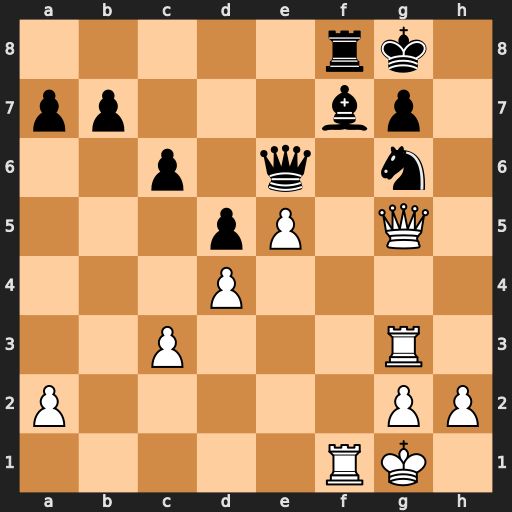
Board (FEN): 5rk1/pp3bp1/2p1q1n1/3pP1Q1/3P4/2P3R1/P5PP/5RK1
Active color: w
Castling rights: -
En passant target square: -
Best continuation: h4 Be8 Rxf8+ Kxf8 h5